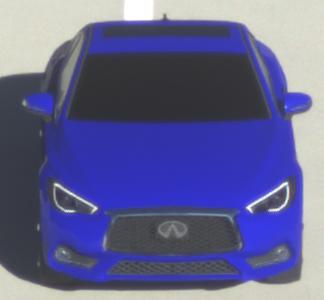
Make: Infiniti
Model: Q60 2.0t
Detailed model: Q60 (V37)
Model produced from: 2016/10
Model produced until: 2018/08
Doors: 2
Color: blue
Road condition: dry road
Daytime: sunrise or sunset
Contrast: medium contrast